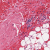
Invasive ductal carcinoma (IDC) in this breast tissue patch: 0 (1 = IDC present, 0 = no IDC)